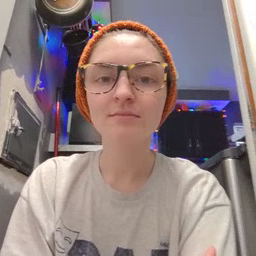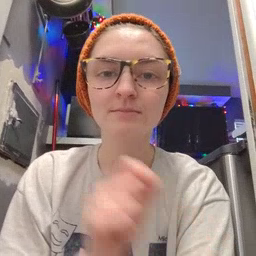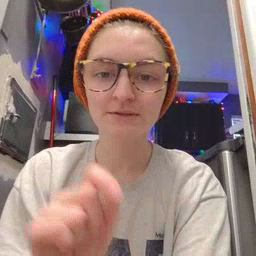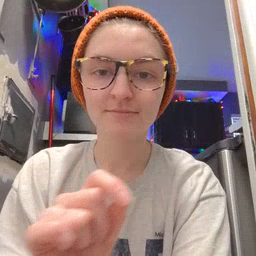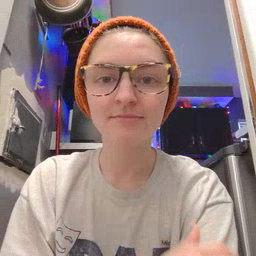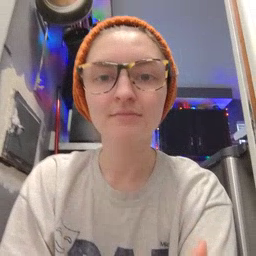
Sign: pen